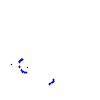
Particle: kaon